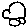
Label: car